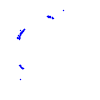
Particle: pion